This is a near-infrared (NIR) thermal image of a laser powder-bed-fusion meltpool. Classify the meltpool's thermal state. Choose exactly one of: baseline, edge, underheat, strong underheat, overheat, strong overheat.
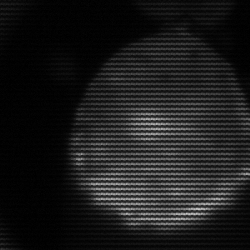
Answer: edge